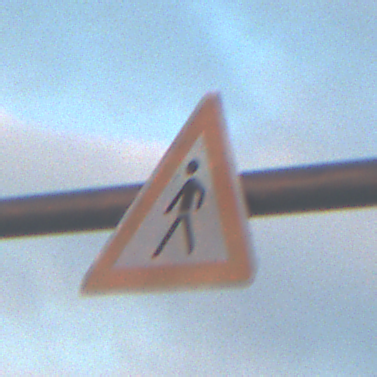
Verkehrszeichen: FussgaengerRechts
Umgebung: Outdoor, Beach
Tageszeit: SunriseSunset
Wetter: PartlyCloudy
Licht: Natural
Jahreszeit: NotSpecified
Kontrast: MediumContrast